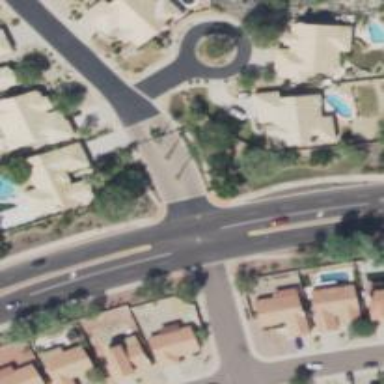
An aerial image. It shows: Road with stop sign.